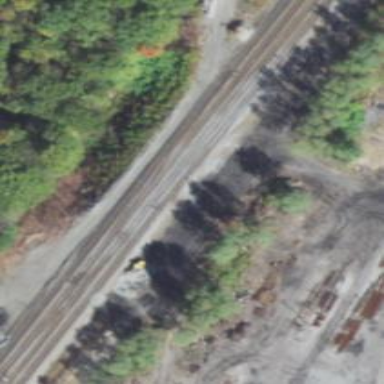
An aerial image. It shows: Railway siding for service.